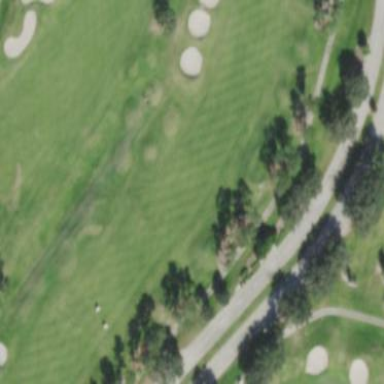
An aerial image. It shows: Grassy area designated as golf fairway.